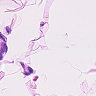
Metastatic tissue present: no